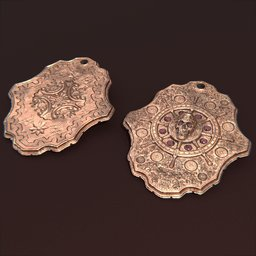
Label: decoration